Question: I'm not very good CSS. I've been trying this for past 2 hours but I'm not able to align my wysihtml5 elements properly. by default wysihtml5 component comes in "li" tag and and I'm using "li" tag for showing bullets so it is affecting wysihtml5 component also.
I've attached snapshot for clarification.

components like Heading, Bold, italic, underline and other elements are coming in new line. I want all of them to be in same line.
Please help.
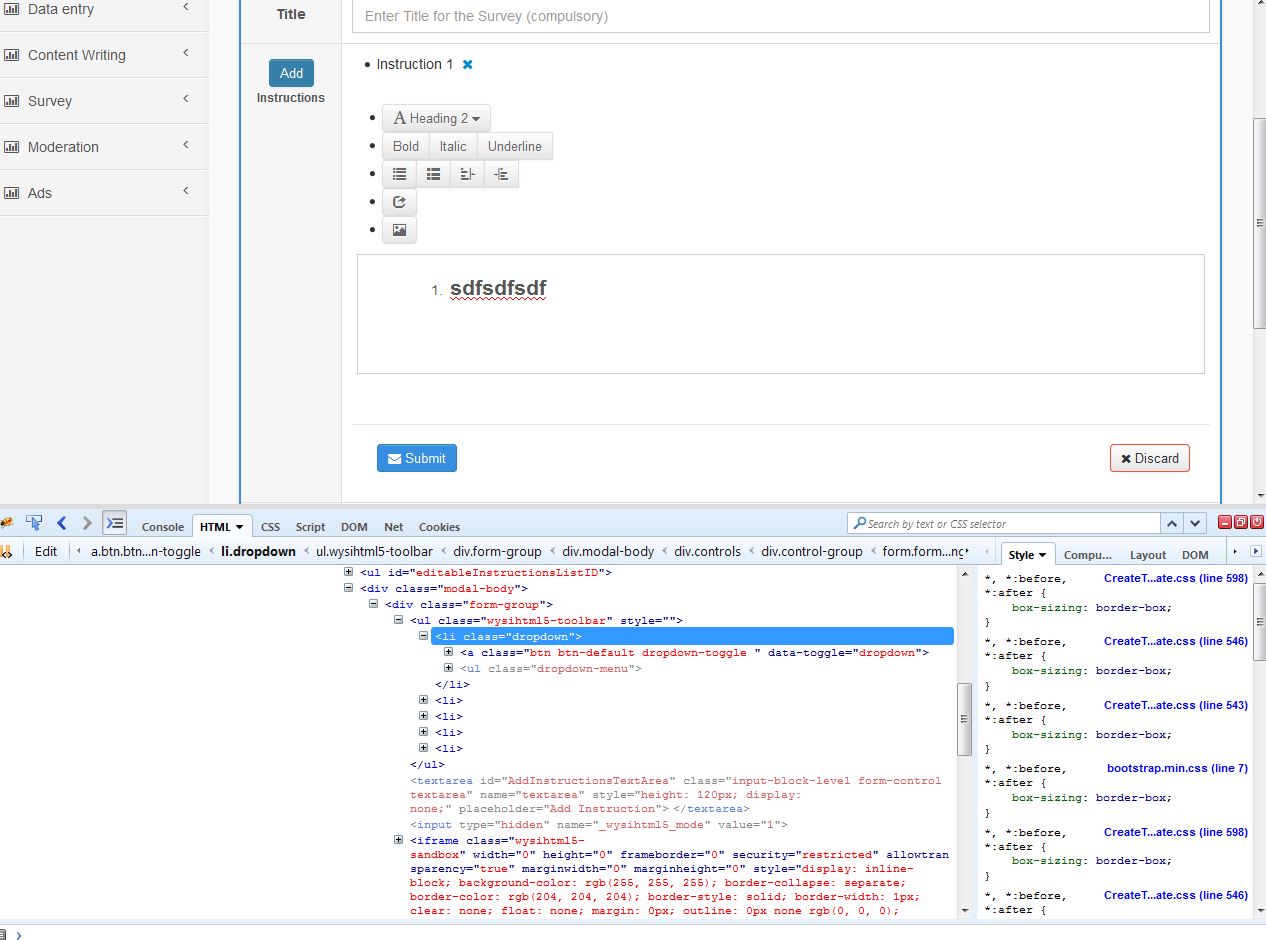
Answer: If you can add css.
Add this line.
'''
li{list-style-type: none;display: inline-block;}
'''
Explanation:
- list-style-type: none will remove black dots in front of li. you can use square, circle... if you want...- display:inline-block will make li in one line...- you can add class in front of li (e.g. : .class li) to make it more specific...